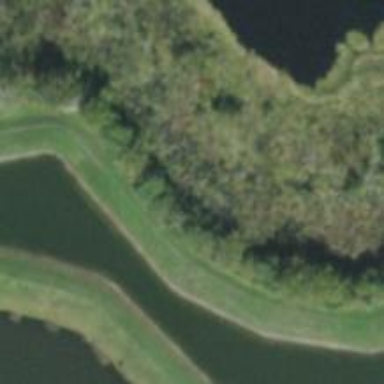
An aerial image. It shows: Peaceful pond surrounded by nature.